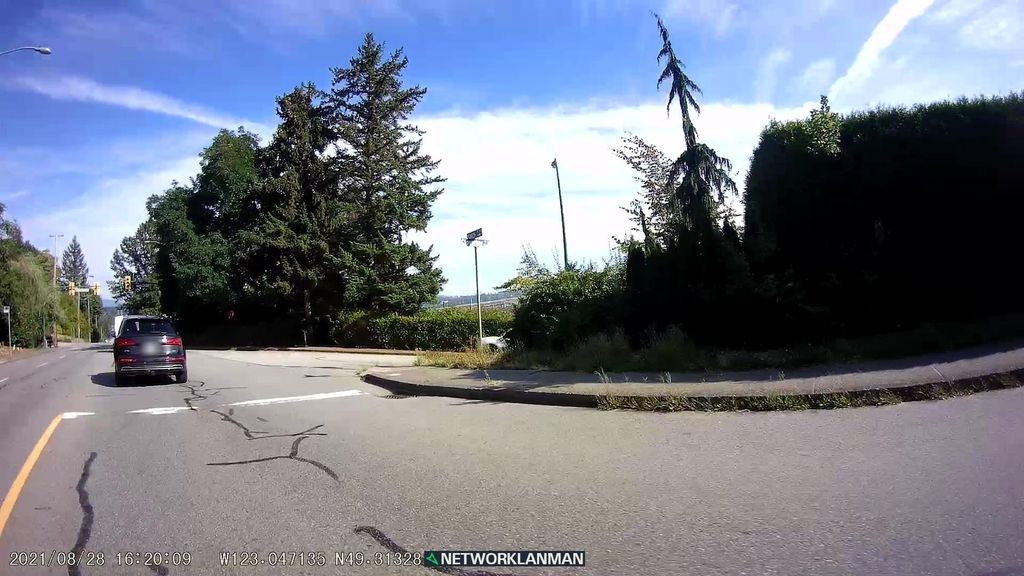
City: vancouver